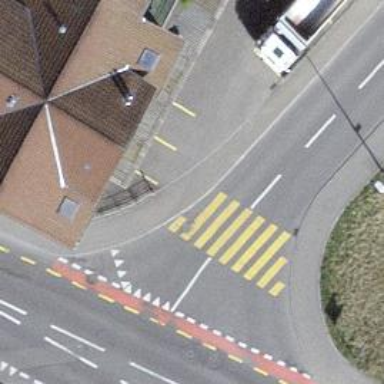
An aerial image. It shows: Zebra crossing on footway.